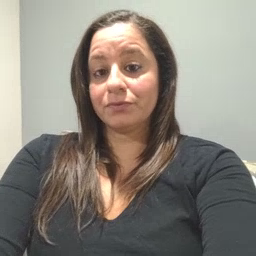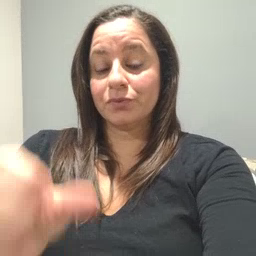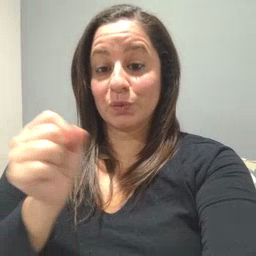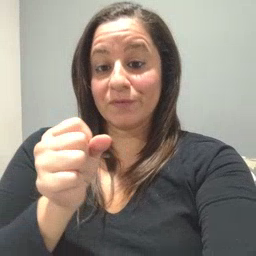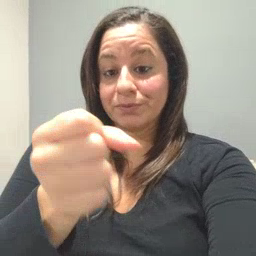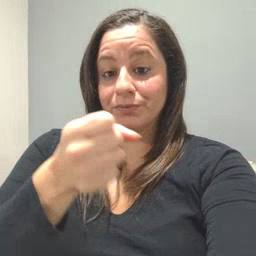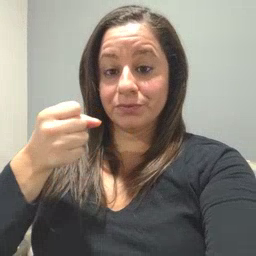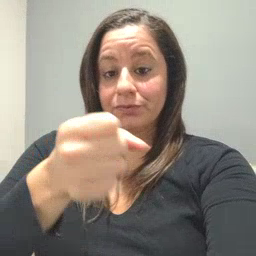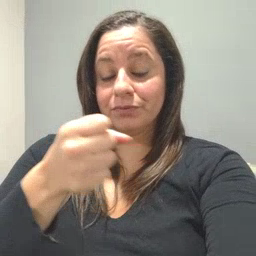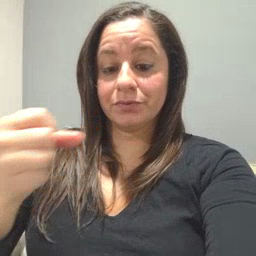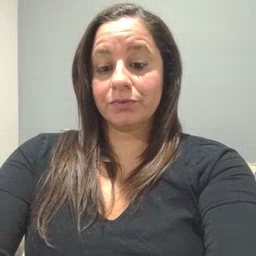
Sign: refrigerator